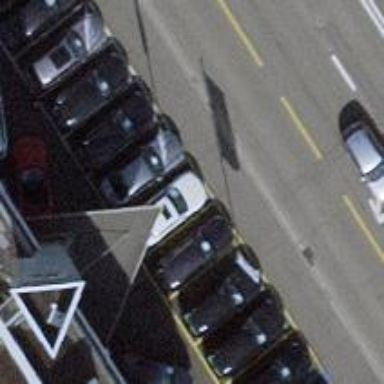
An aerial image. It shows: View of roof of building.